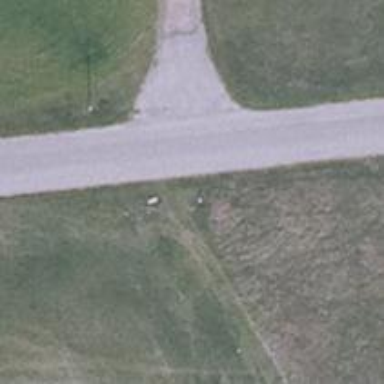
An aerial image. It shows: Unclassified road.